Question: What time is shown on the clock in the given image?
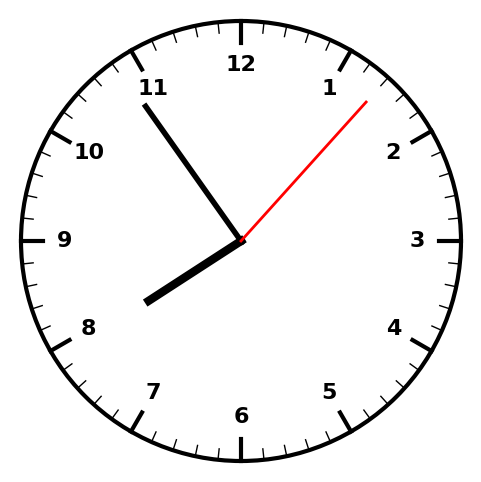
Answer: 07:54:07